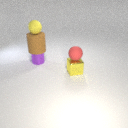
large brown rubber cylinder behind small red rubber sphere